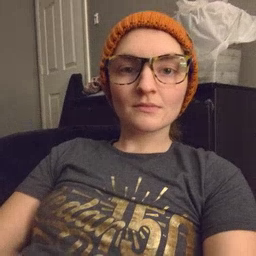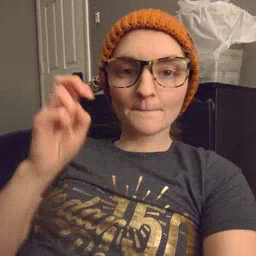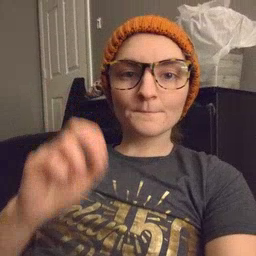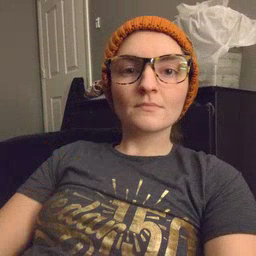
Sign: jump